Field crop: maize
Growth stage: 2
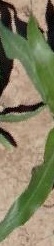
Species: maize